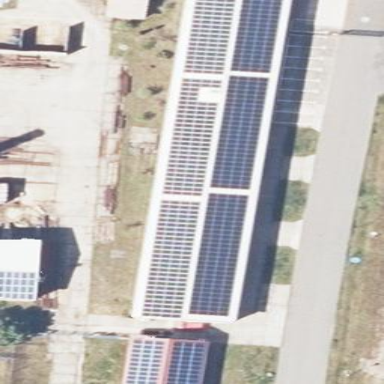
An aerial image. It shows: Building equipped with solar photovoltaic panel for generating electricity. The small installation is solar power generator.